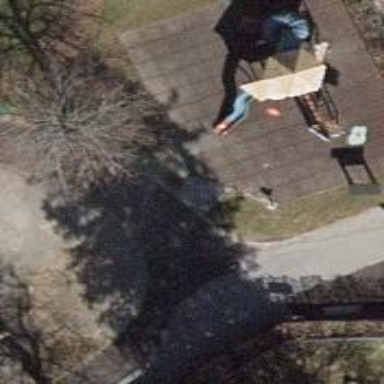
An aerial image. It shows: Bench for seating.